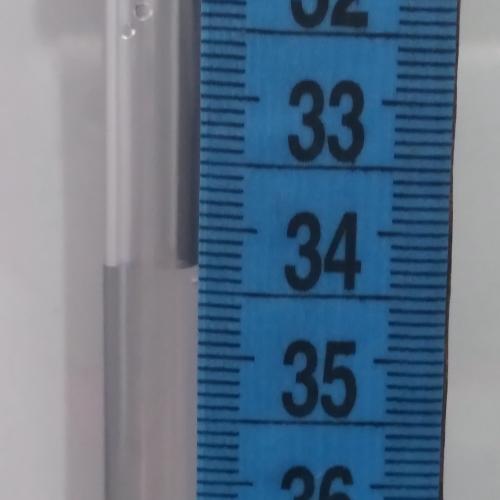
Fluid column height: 34.3 cm